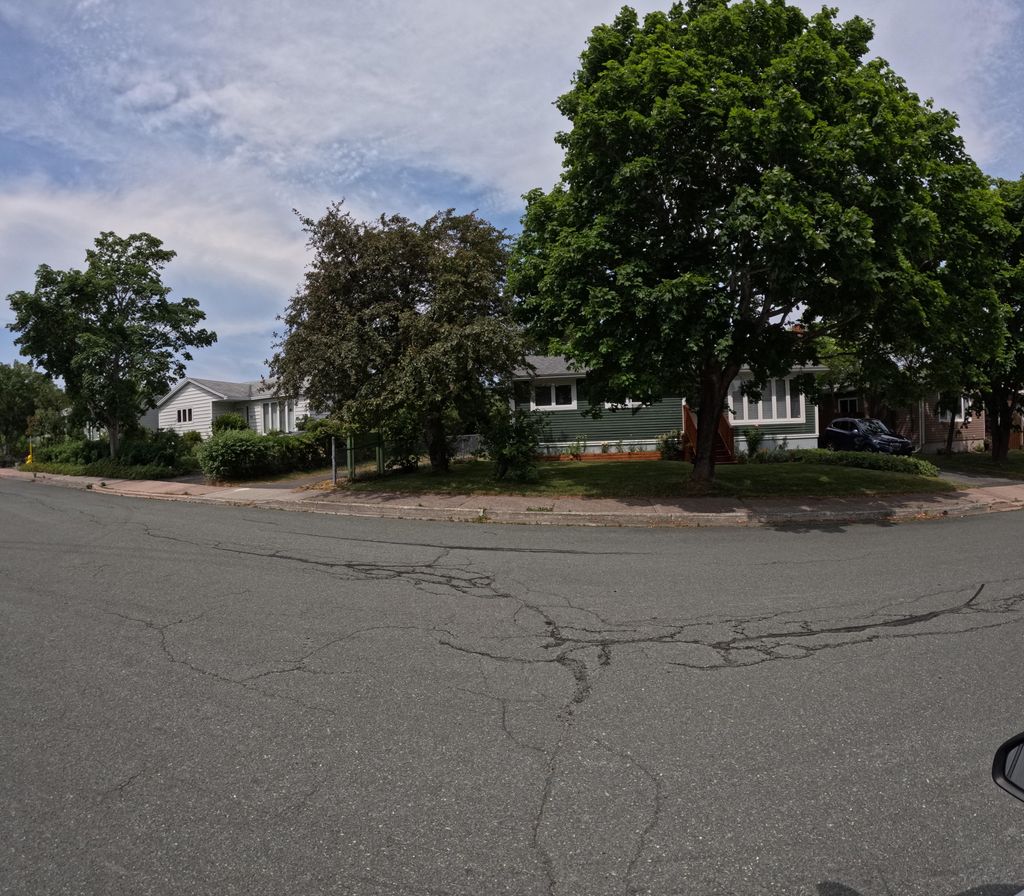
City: st_johns